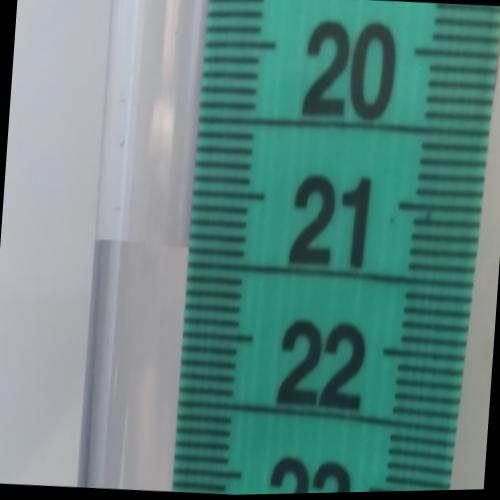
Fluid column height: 21.4 cm